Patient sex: M
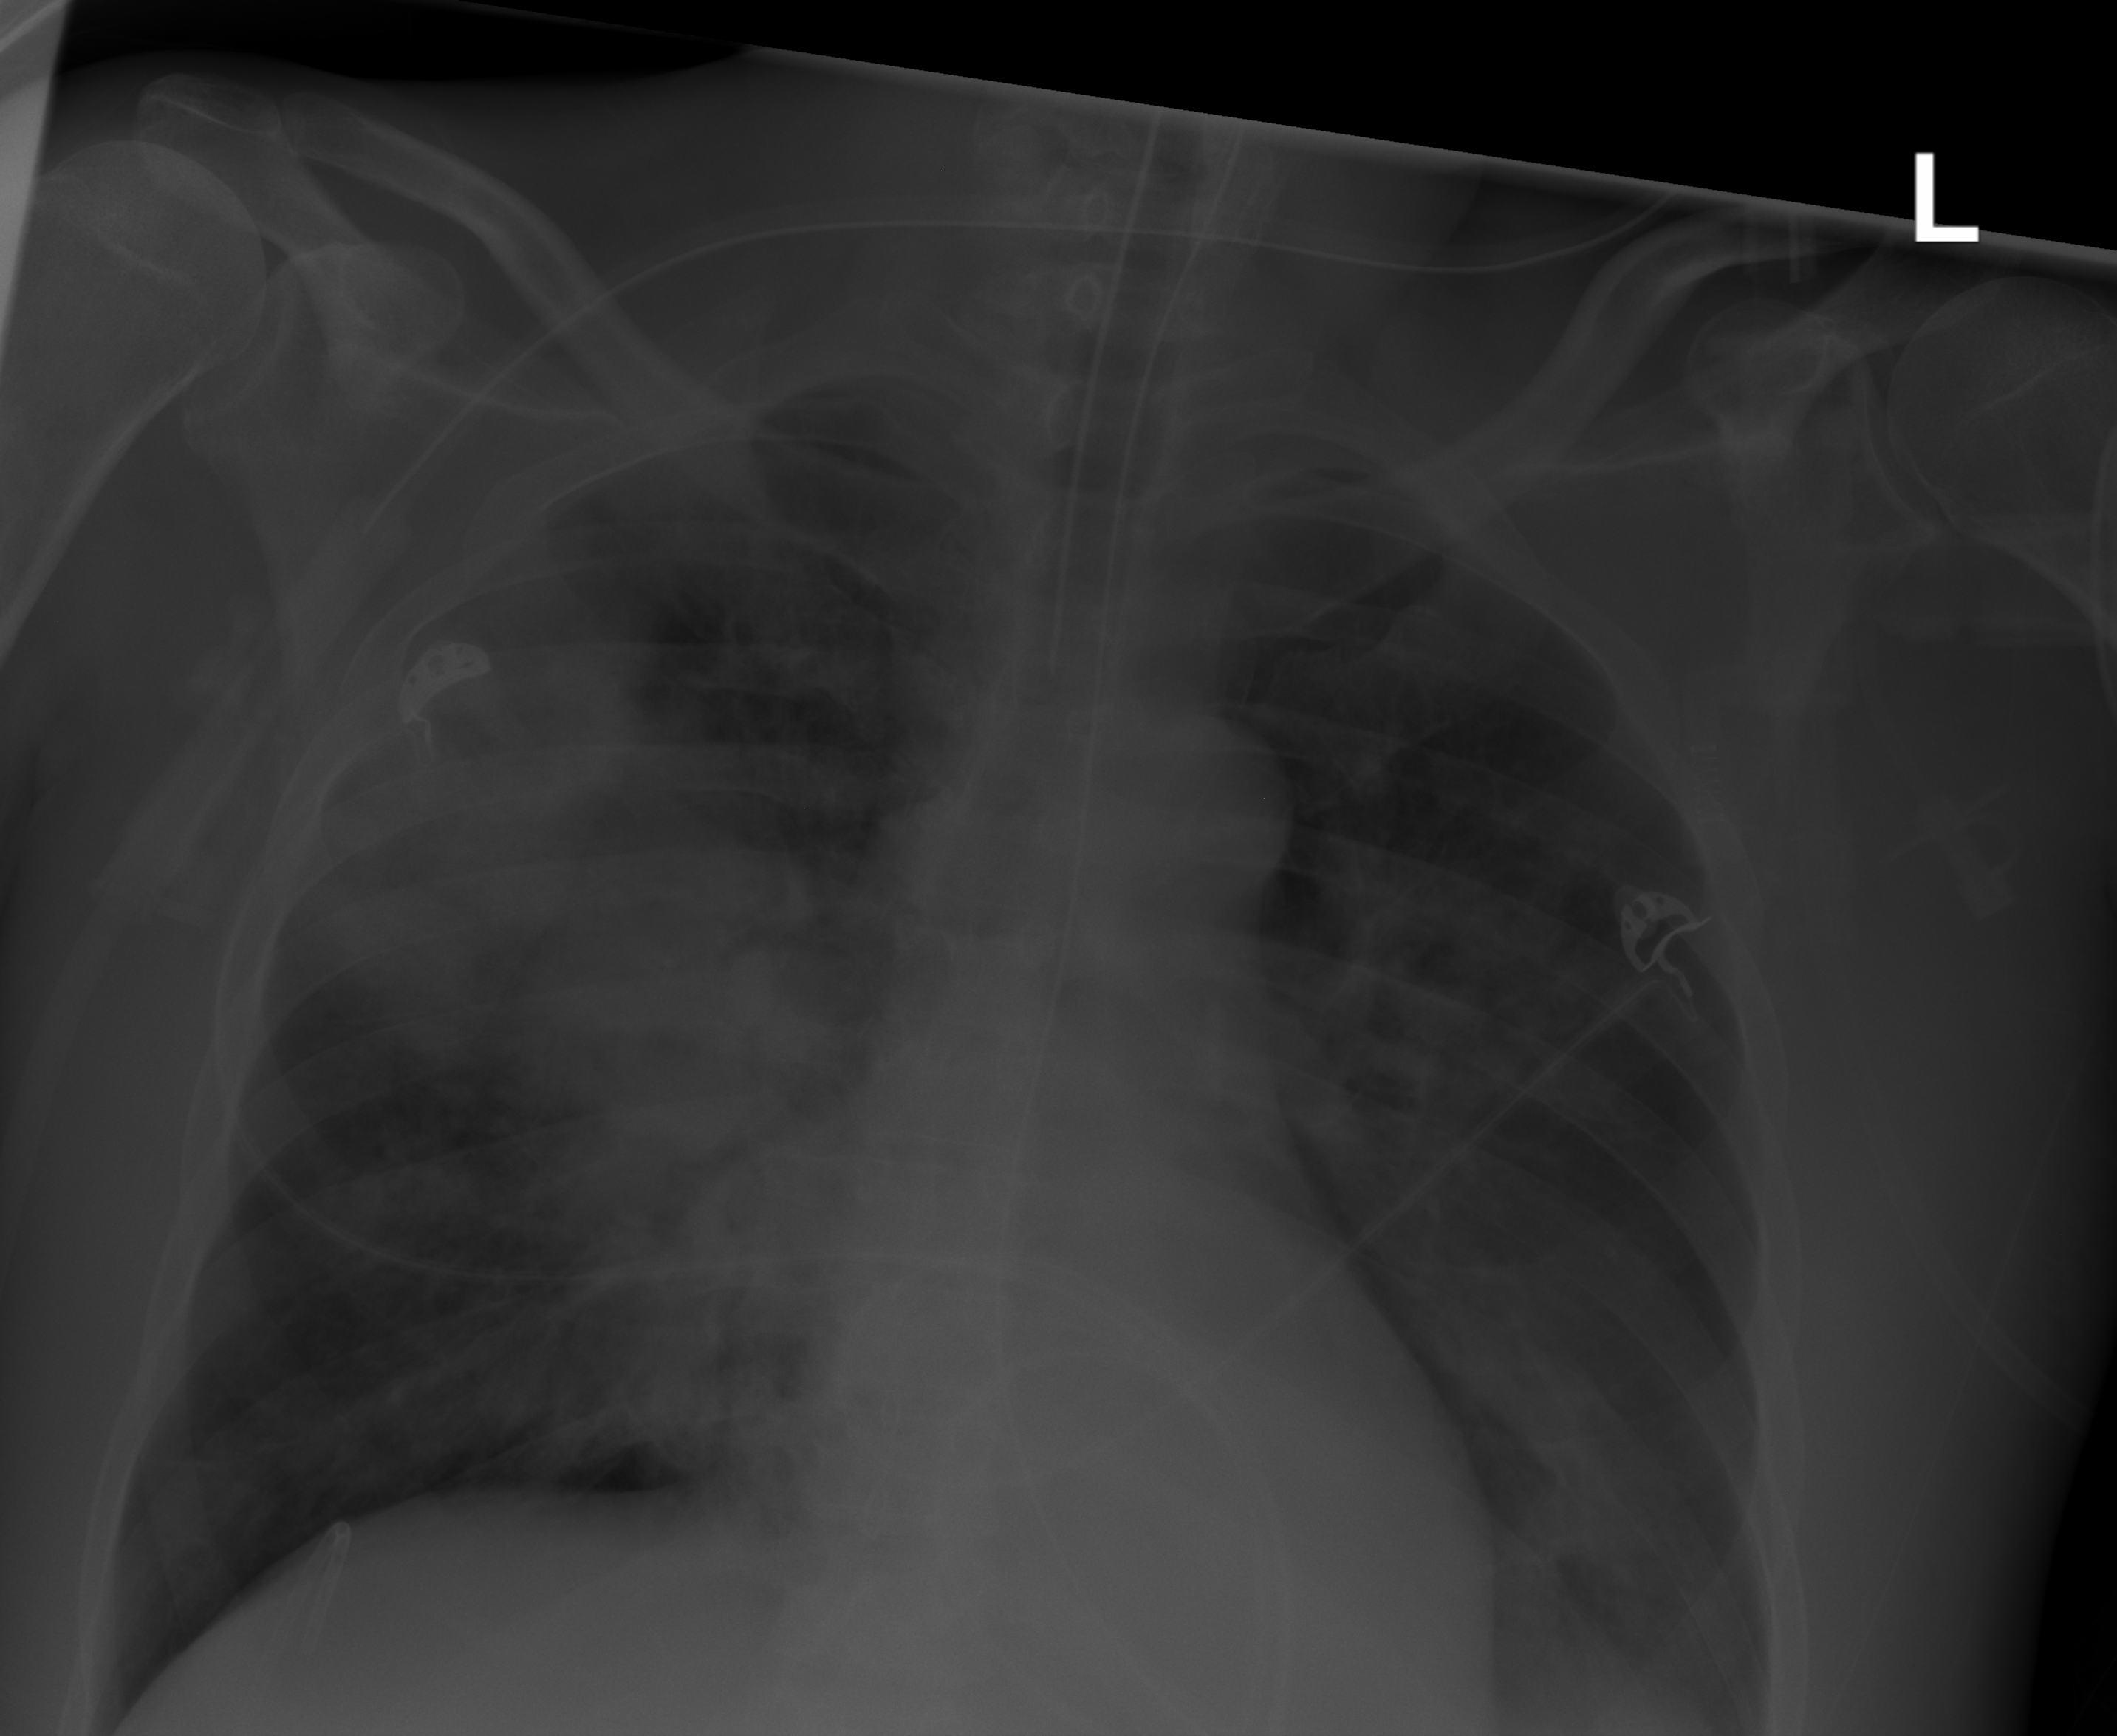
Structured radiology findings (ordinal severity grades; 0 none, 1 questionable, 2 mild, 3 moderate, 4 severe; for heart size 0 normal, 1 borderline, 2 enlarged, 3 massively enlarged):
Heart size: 0
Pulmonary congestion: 2
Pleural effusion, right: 0
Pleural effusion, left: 2
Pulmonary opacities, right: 4
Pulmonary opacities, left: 2
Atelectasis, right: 2
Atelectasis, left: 0